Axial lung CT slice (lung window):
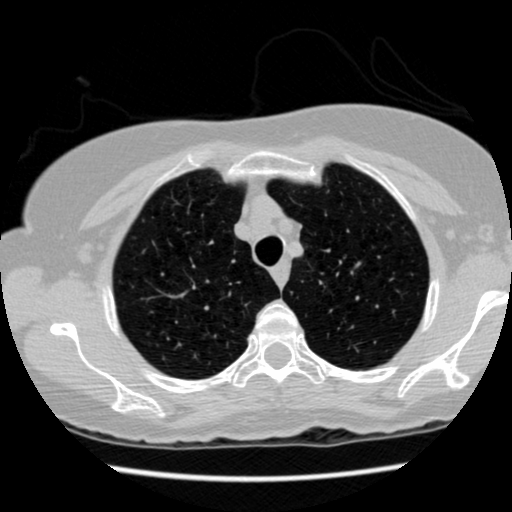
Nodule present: no